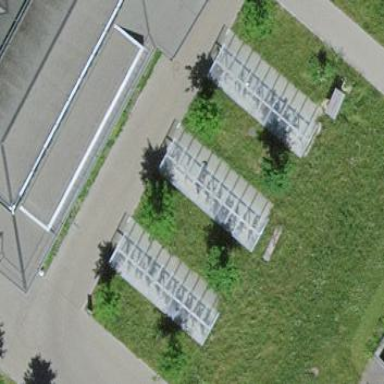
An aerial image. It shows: Bicycle parking facility with glass roof. The parking area includes racks for bicycles.